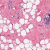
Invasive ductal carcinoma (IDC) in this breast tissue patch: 0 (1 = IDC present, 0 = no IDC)